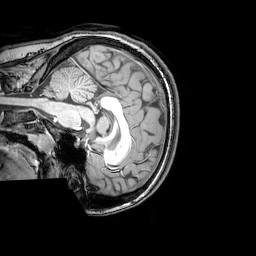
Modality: T1w
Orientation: sagittal
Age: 20
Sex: female
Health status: healthy
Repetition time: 0.081 s
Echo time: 0.037 s